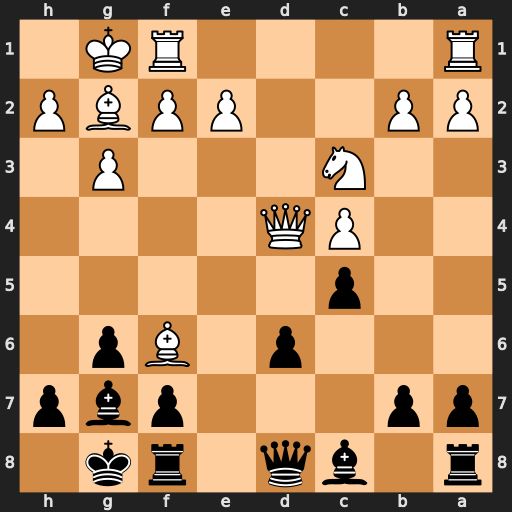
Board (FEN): r1bq1rk1/pp3pbp/3p1Bp1/2p5/2PQ4/2N3P1/PP2PPBP/R4RK1
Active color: b
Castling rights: -
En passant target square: -
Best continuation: cxd4 Bxd8 dxc3 Bc7 cxb2